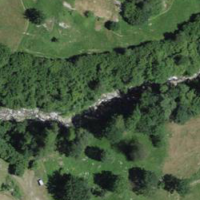
EUNIS habitat code: 45
Species observed at this site:
Primula veris